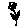
Label: flower